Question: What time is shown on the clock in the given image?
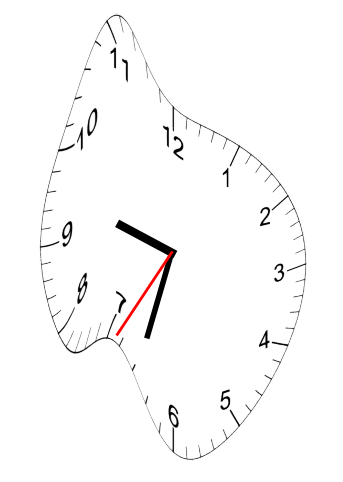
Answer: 09:32:35